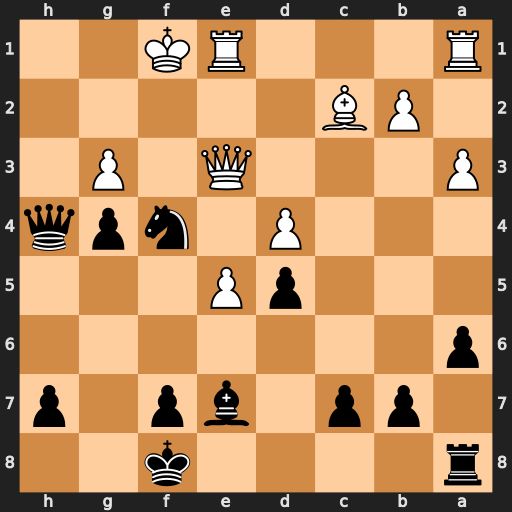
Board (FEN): r4k2/1pp1bp1p/p7/3pP3/3P1npq/P3Q1P1/1PB5/R3RK2
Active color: b
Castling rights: -
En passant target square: -
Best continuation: Qh3+ Kg1 Qg2#